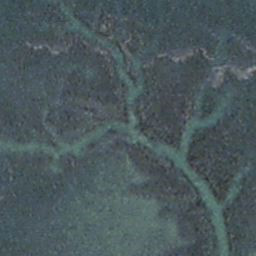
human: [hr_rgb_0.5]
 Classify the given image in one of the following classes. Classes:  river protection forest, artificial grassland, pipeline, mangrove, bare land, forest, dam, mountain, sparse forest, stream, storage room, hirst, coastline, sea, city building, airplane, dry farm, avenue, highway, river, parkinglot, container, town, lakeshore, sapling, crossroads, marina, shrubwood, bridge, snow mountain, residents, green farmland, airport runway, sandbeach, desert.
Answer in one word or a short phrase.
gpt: stream